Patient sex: F
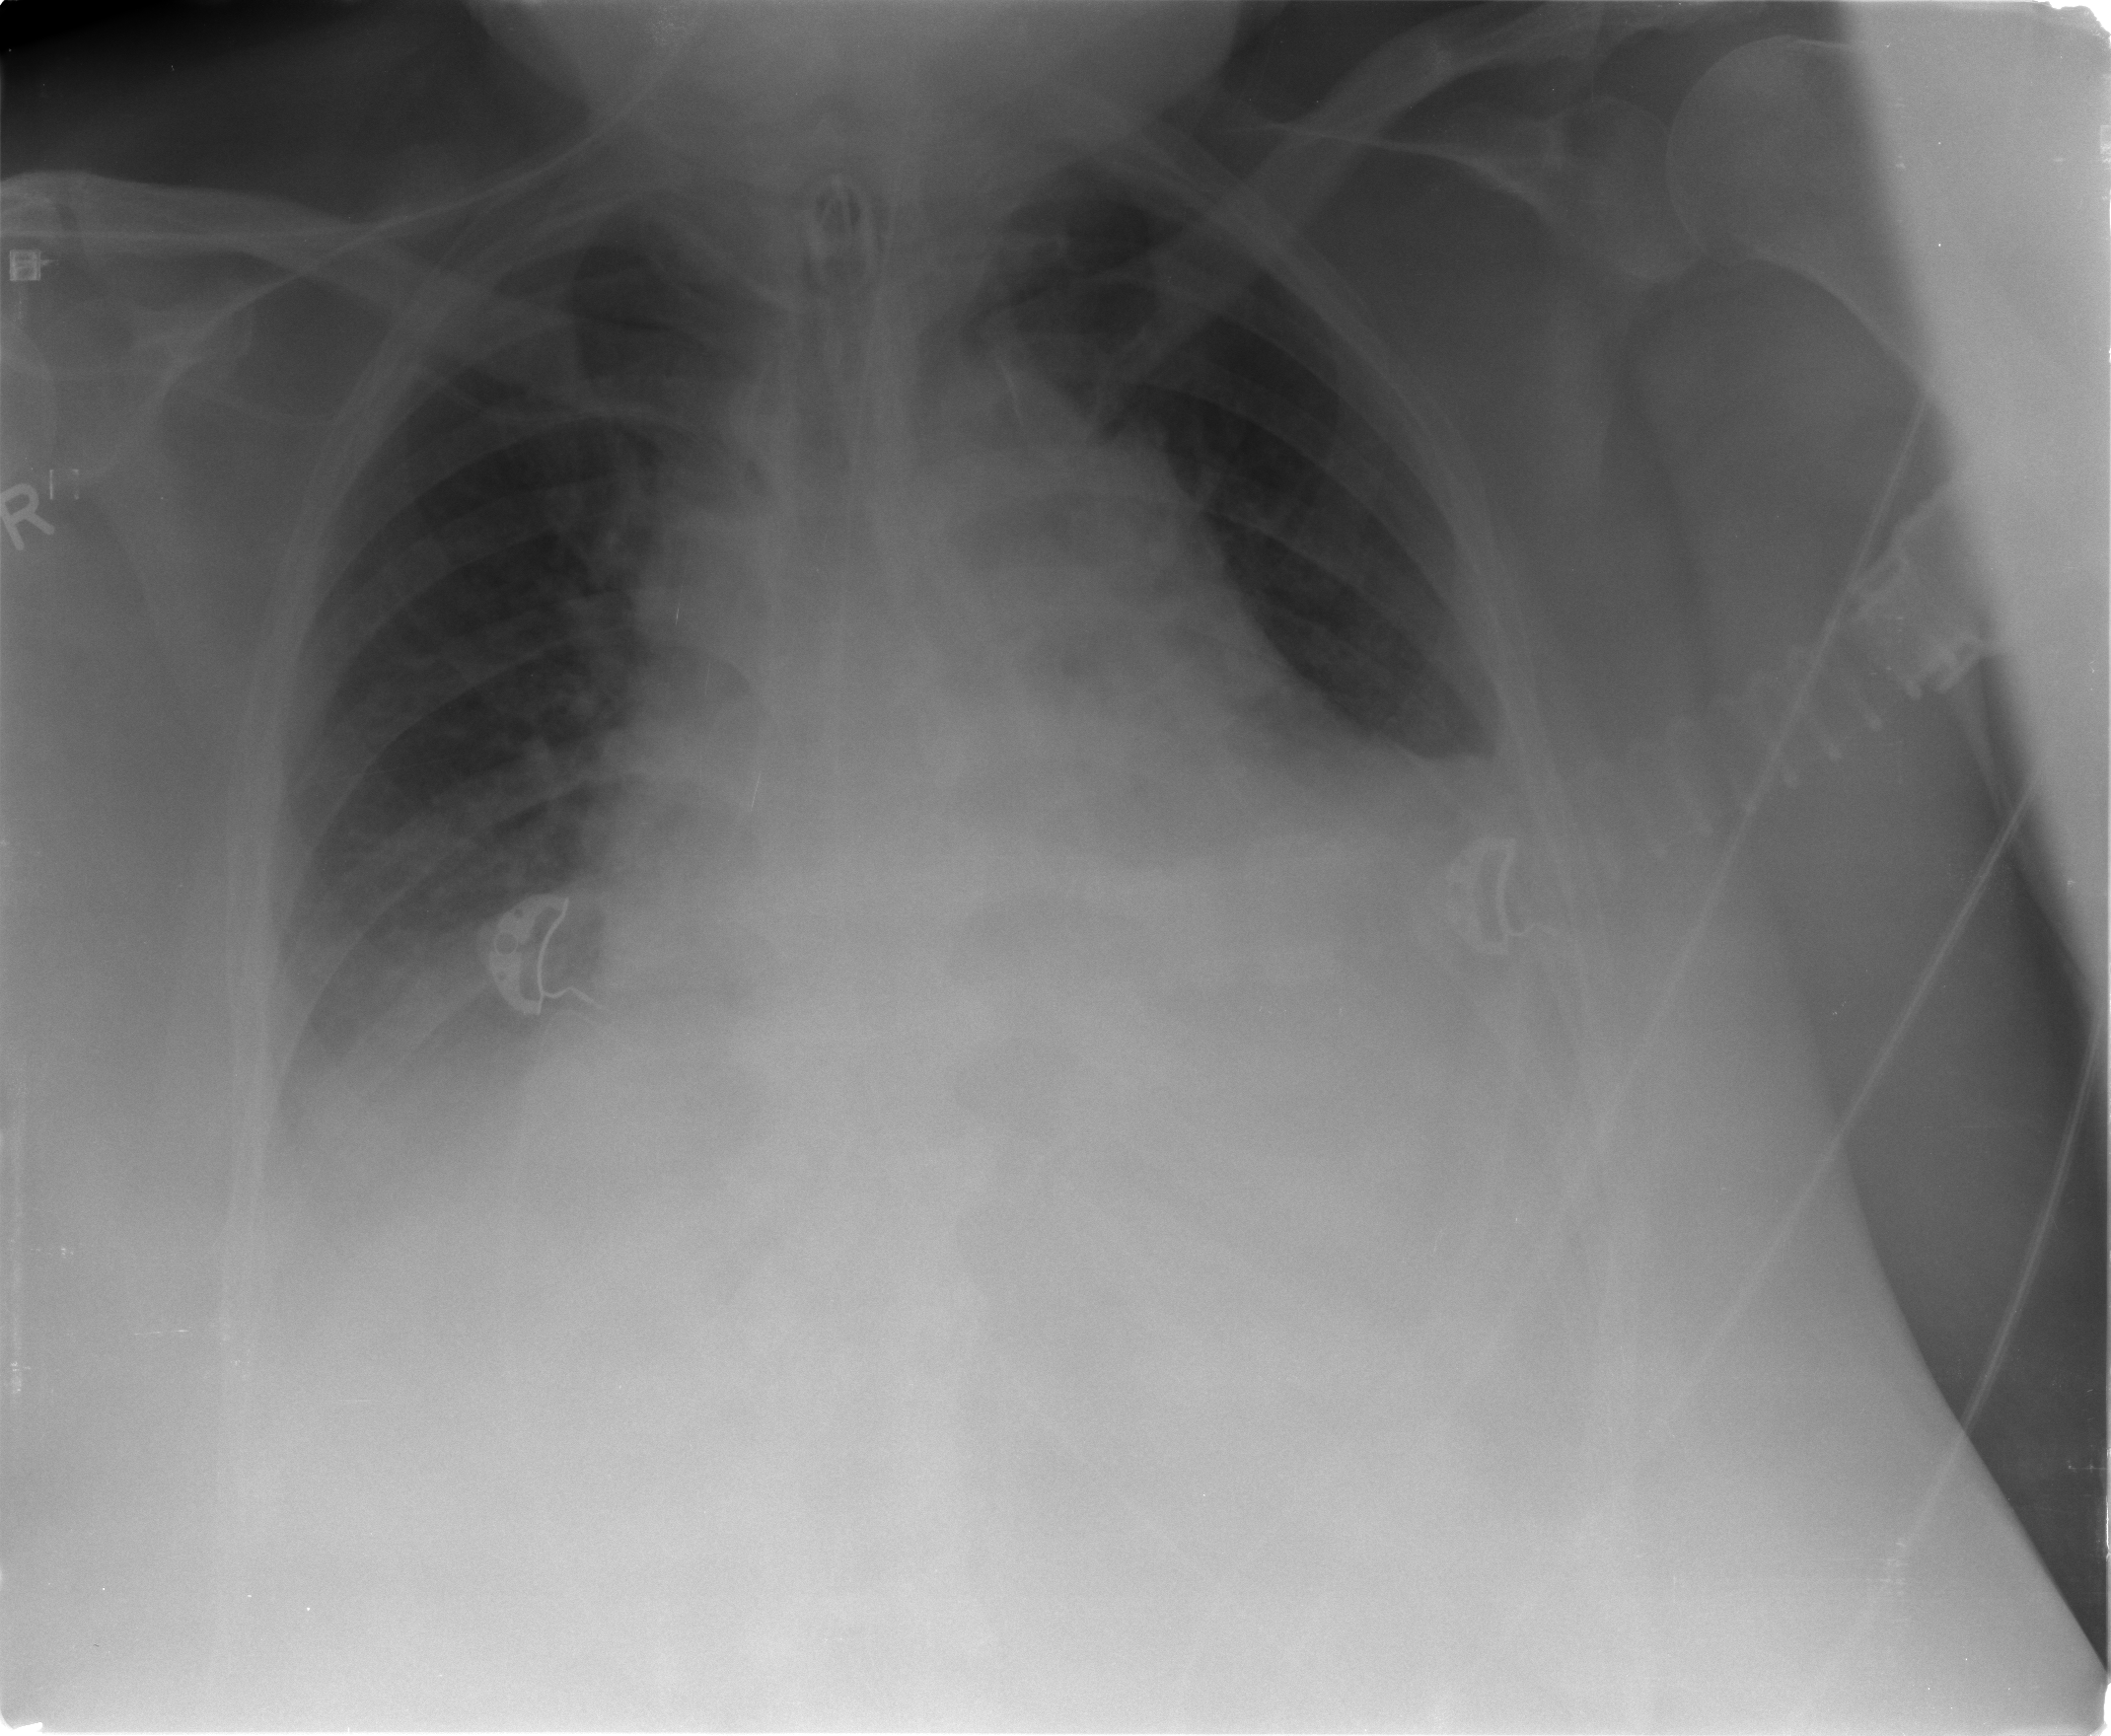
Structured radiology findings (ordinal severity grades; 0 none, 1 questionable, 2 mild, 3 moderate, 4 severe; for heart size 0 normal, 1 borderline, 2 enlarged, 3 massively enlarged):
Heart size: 2
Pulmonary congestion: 2
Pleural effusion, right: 2
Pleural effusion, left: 2
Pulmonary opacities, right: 1
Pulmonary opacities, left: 0
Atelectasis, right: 2
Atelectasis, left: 2